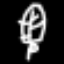
Label: leaf